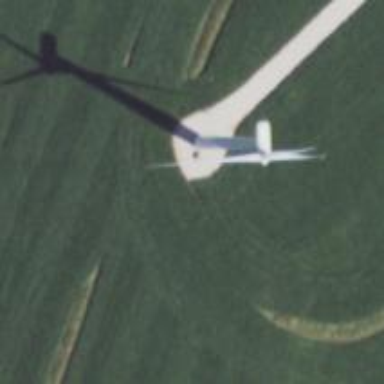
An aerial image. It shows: Wind generator with horizontal axis. The generator is wind turbine.